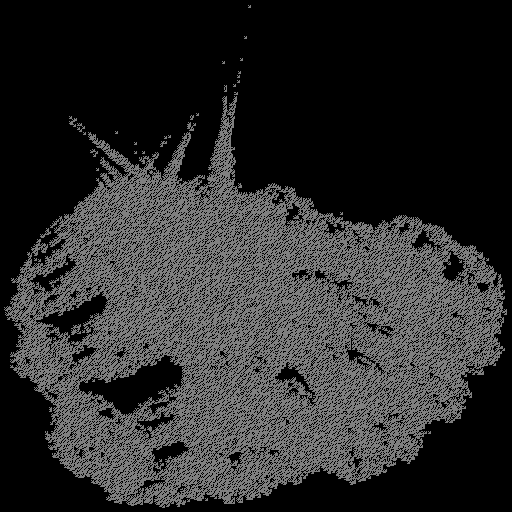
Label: broccoli